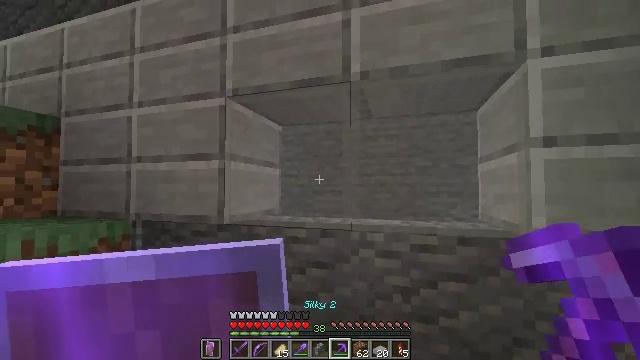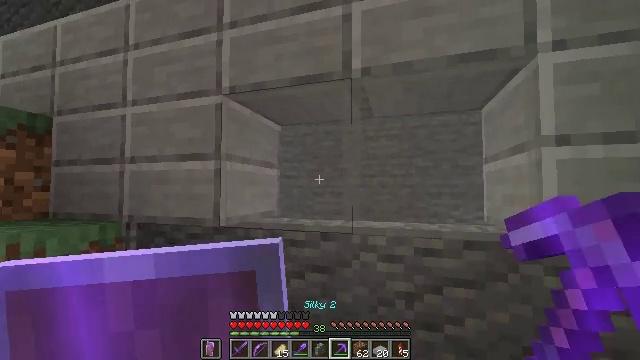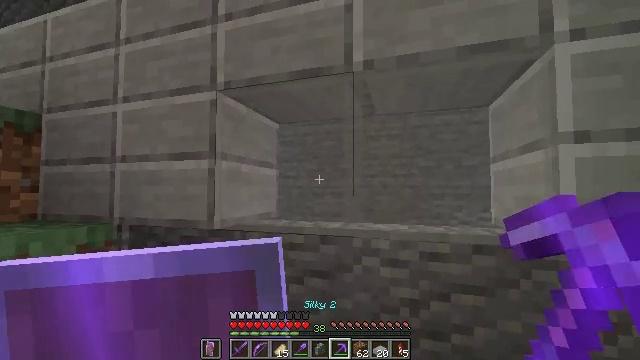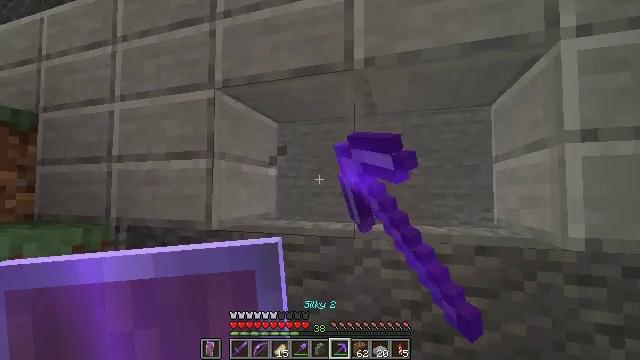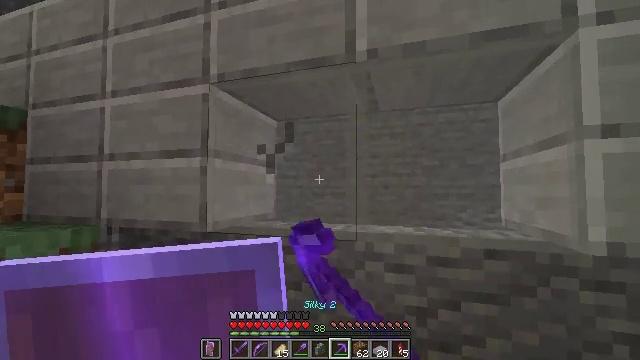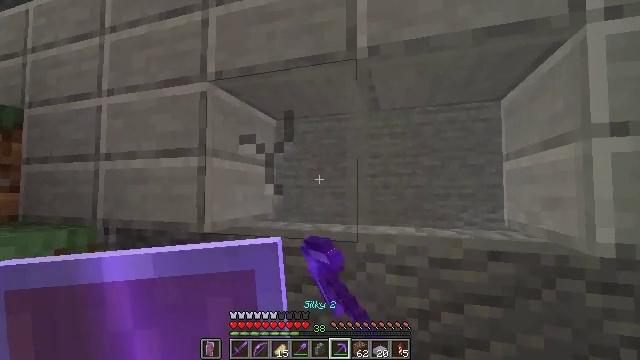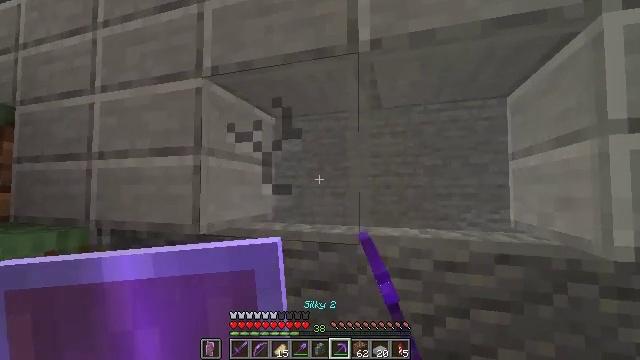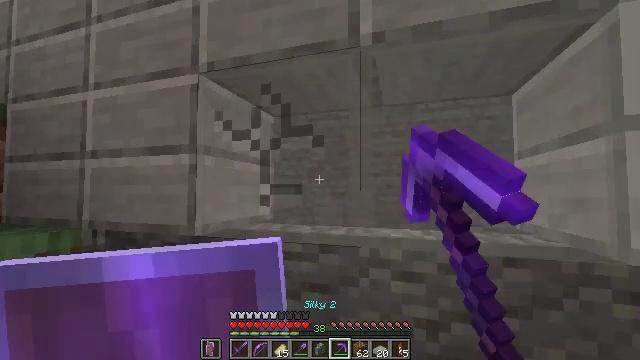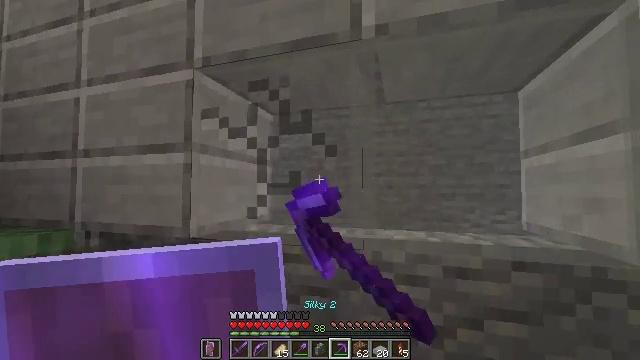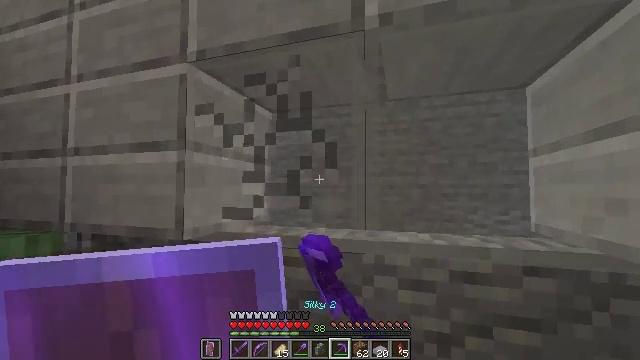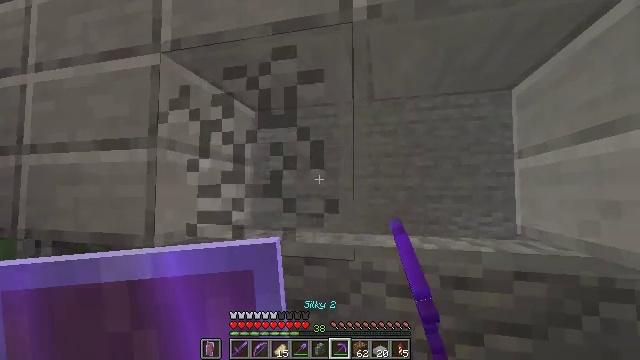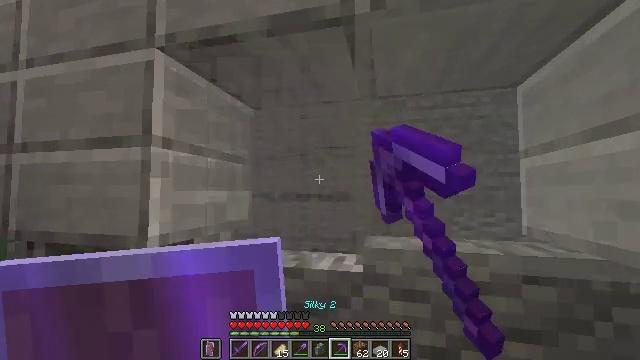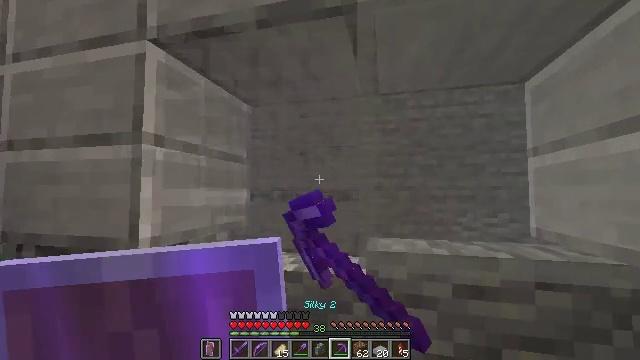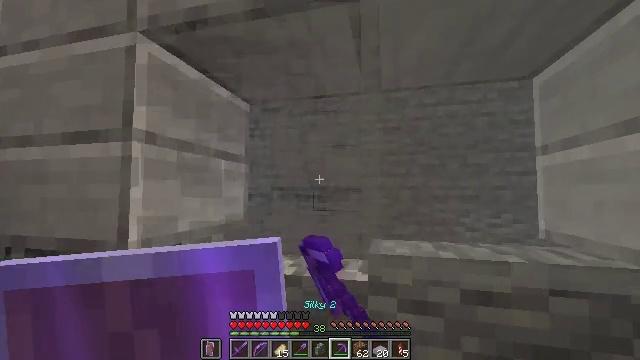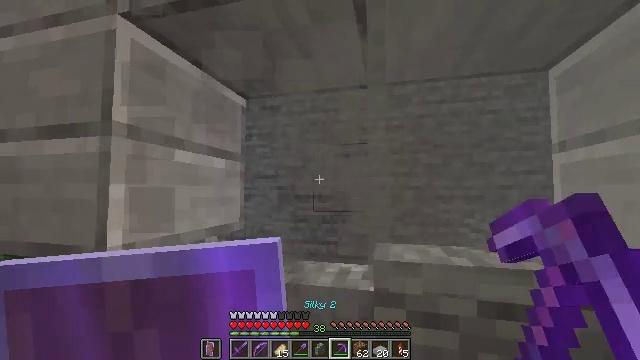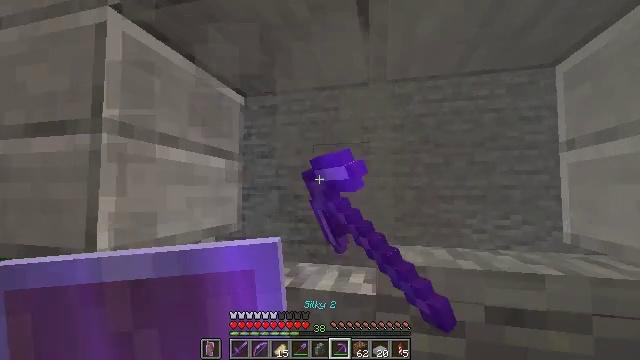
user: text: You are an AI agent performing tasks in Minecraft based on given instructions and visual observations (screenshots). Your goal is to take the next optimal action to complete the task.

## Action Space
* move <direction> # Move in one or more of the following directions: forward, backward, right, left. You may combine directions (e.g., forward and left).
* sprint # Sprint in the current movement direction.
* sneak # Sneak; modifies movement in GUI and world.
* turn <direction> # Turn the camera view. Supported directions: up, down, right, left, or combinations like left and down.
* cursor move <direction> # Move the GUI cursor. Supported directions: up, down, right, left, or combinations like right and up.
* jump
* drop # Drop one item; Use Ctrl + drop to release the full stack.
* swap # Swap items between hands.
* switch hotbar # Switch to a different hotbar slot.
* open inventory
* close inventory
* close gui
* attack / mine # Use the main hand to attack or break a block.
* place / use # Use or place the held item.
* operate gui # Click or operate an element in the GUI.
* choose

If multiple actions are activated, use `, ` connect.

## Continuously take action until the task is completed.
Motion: motion action
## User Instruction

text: mine block light gray stained glass
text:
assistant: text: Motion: move forward, sneak
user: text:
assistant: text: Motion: move forward, sneak, attack / mine
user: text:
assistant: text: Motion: move forward, sneak, attack / mine
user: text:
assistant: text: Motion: move forward, sneak, attack / mine
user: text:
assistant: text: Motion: move forward, sneak, attack / mine
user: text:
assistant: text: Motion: move forward, sneak, attack / mine
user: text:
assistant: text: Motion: move forward, sneak, attack / mine
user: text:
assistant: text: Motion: move forward, sneak, attack / mine
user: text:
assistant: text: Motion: move forward, sneak, attack / mine
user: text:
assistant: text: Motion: move forward, sneak, turn right, attack / mine
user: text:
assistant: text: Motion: move forward, sneak, attack / mine
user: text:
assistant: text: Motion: move forward, sneak, attack / mine
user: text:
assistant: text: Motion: move forward, sneak, attack / mine
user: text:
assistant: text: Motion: move forward, sneak, attack / mine
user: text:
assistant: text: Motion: move forward, sneak, attack / mine
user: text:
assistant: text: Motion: move forward, sneak, attack / mine
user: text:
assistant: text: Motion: move forward, sneak, turn right and up, attack / mine
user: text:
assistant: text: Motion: move forward, sneak, turn right and up, attack / mine
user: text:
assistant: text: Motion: move forward, sneak, turn right, attack / mine
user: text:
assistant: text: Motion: move forward, sneak, attack / mine
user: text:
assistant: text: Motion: move forward, sneak, attack / mine
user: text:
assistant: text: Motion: move forward, sneak, attack / mine
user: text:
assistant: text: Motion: move forward, sneak, attack / mine
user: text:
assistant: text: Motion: move forward, sneak, attack / mine
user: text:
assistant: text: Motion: move forward, sneak, attack / mine
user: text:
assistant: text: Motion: move forward, sneak, attack / mine
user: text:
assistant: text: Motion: move forward, sneak, attack / mine
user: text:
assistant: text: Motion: move forward, sneak, attack / mine
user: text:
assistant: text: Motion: move forward, sneak, attack / mine
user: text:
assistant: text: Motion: move forward, sneak, attack / mine